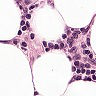
Metastatic tissue present: no